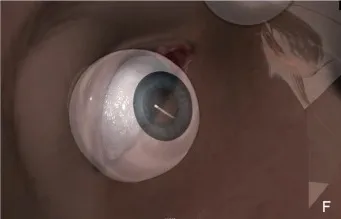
F) When the patient looks down, the implant moves back to the vitreous chamber.
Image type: radiology (x_ray)